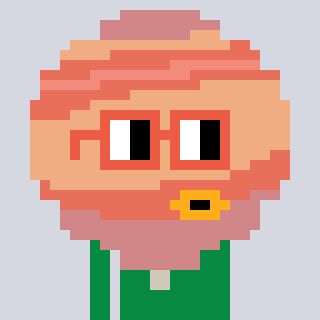
a pixel art character with square orange glasses, a jupiter-shaped head and a green-colored body on a cool background